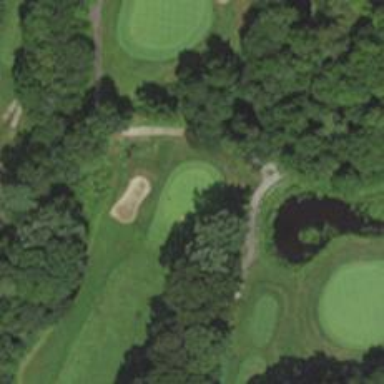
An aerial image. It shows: View of golf hole.